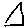
Label: triangle